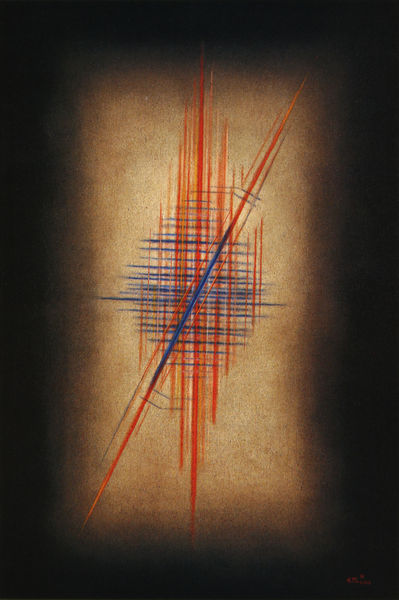
Titel: Farbdynamische Spannung
Künstler: Alexander Tyschler
Standort: Moskau
Institution: Sammlung Cecilja Selwinskaja
Schlagwörter: blau, dunkel, schatten, gelb, komposition, ocker, bunt, hell, licht, orange, schwarz, zeichnung, rot, beige, papier, abstrakt, grafik, graphik, linien, gerade, striche, form, schraffur, malen, stift, zeichnen, diagonale, zentrum, symetrisch, geraden, primärfarben, zentriert, senkrechte, lichtpunkt, verdichtet, waagerechte, senkerechte